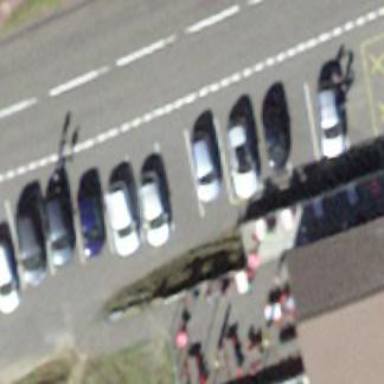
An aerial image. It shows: Parking area with asphalt surface.